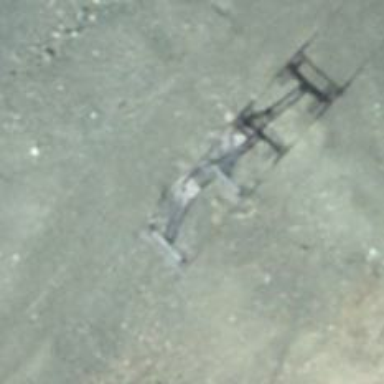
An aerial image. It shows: Pylon used for aerialway.